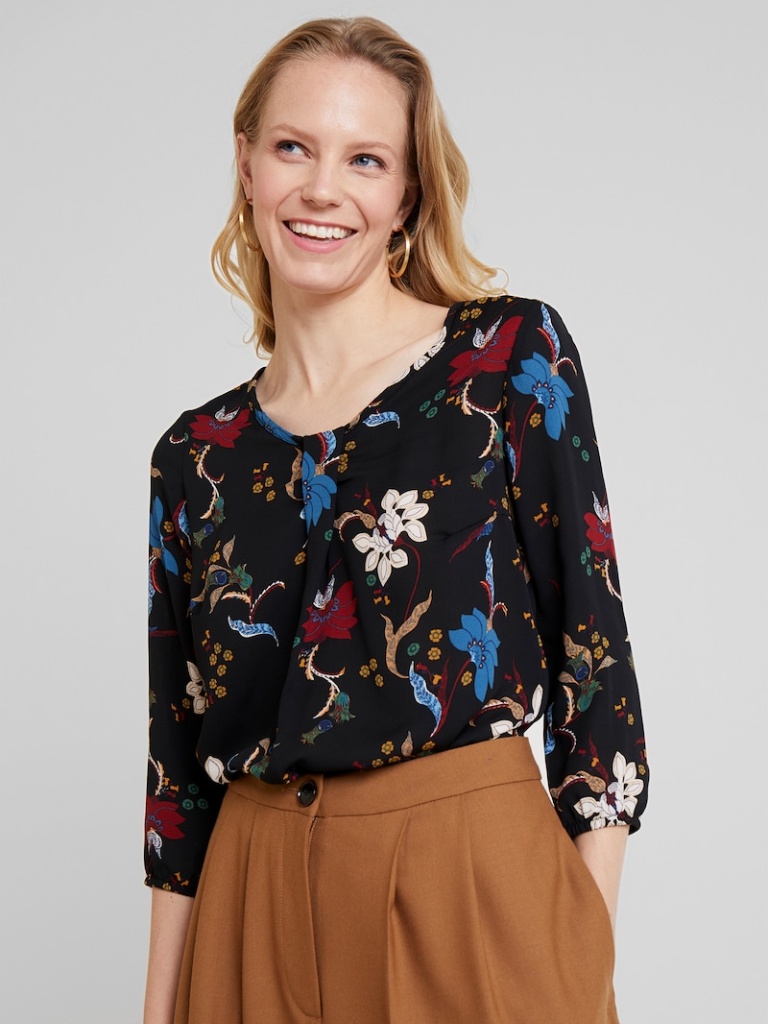
polyester relaxed a long-sleeved with sleeves down hip length Fully Tucked in v-neck blouse